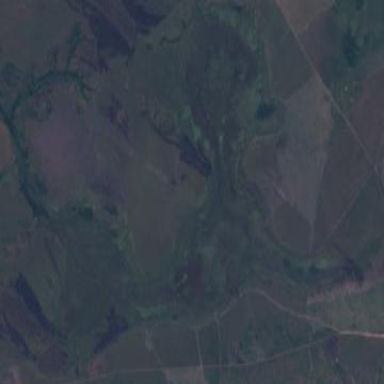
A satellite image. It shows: Marsh wetland.